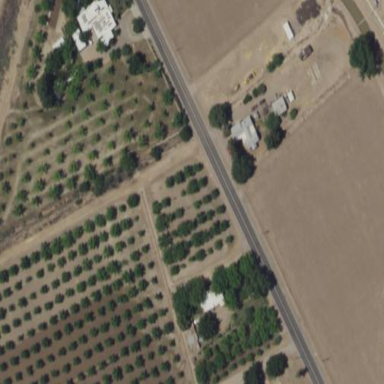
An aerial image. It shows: Orchard.